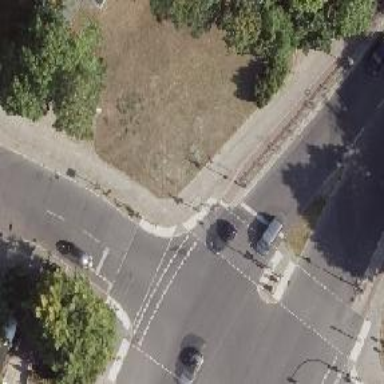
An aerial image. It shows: Secondary road with asphalt surface. There is cycle track on the right side of the road.